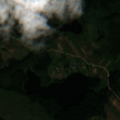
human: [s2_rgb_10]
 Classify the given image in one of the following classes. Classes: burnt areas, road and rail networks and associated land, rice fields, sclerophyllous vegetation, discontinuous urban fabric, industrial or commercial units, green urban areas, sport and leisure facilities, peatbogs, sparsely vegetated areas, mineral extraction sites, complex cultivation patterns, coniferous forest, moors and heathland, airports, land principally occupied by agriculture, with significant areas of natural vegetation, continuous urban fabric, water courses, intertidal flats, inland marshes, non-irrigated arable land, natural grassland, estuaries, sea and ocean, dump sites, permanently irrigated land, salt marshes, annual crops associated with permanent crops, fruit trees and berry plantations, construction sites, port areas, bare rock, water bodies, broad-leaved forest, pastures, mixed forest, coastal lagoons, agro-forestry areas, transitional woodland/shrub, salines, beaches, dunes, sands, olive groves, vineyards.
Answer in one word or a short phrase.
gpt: non-irrigated arable land, pastures, complex cultivation patterns, broad-leaved forest, coniferous forest, mixed forest, transitional woodland/shrub, inland marshes